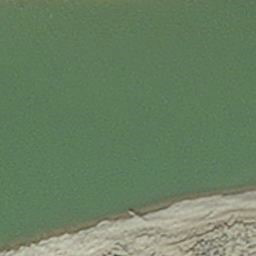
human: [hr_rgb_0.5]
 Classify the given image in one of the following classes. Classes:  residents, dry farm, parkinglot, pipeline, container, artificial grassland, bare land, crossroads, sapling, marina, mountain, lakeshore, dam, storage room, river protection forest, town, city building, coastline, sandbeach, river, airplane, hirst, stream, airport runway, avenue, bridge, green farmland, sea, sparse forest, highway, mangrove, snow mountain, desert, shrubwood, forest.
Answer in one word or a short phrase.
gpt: hirst